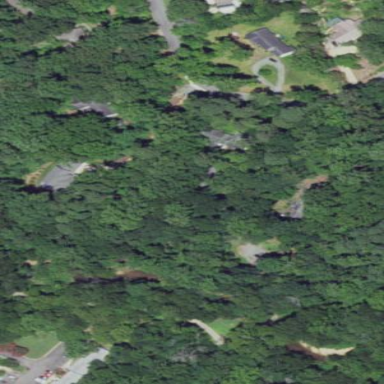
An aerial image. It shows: Mixed woodland with variety of leaf types and cycles.